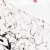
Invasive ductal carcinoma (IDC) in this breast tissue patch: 0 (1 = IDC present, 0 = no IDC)